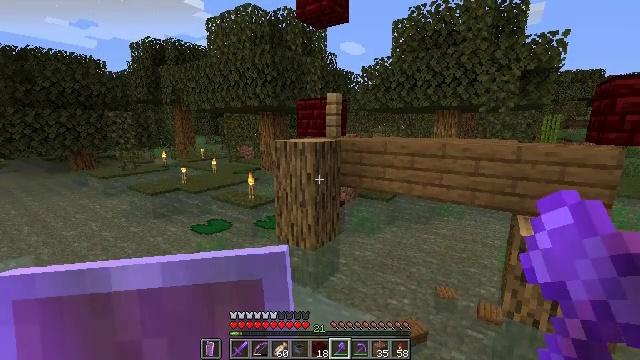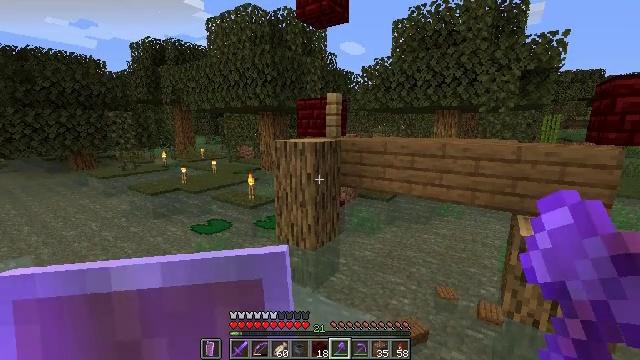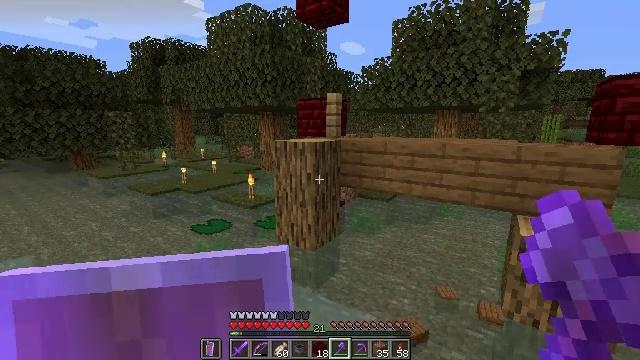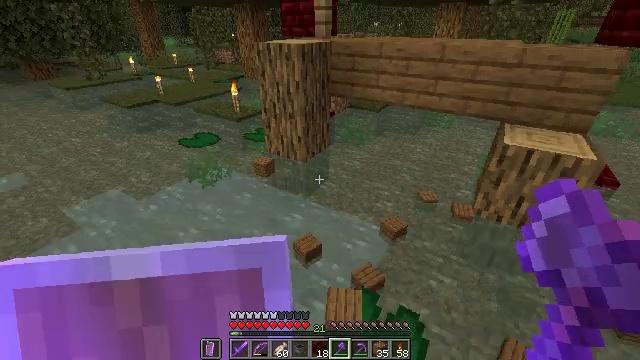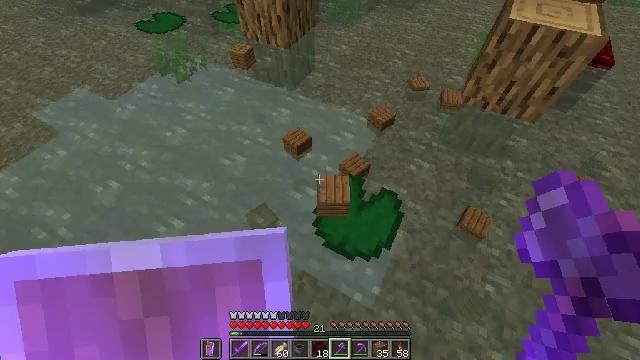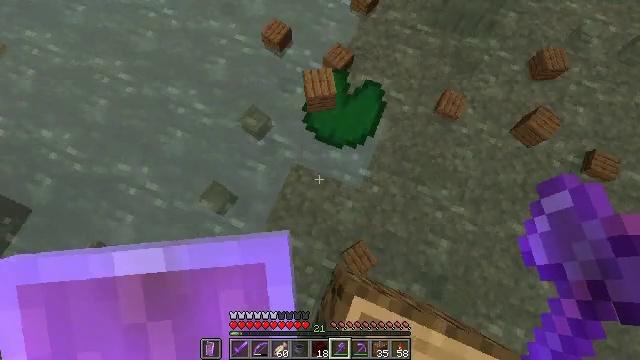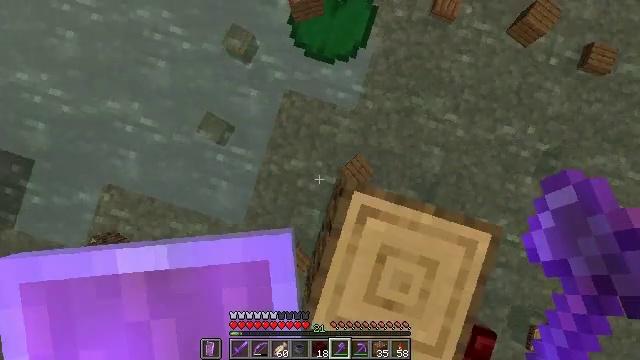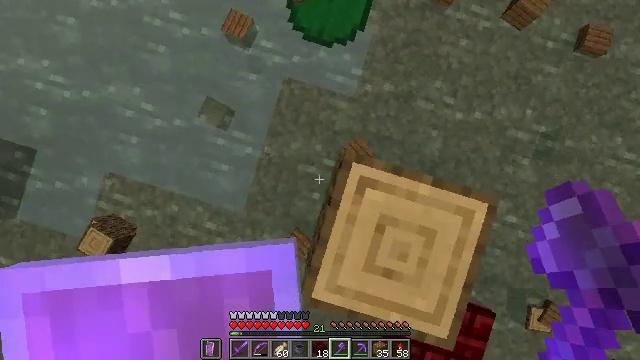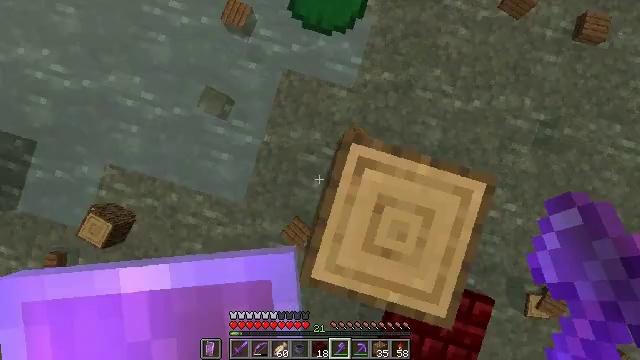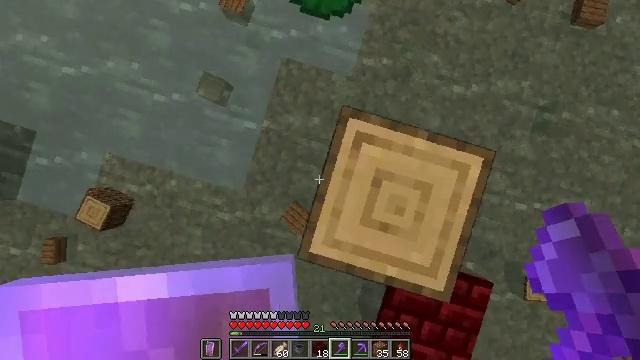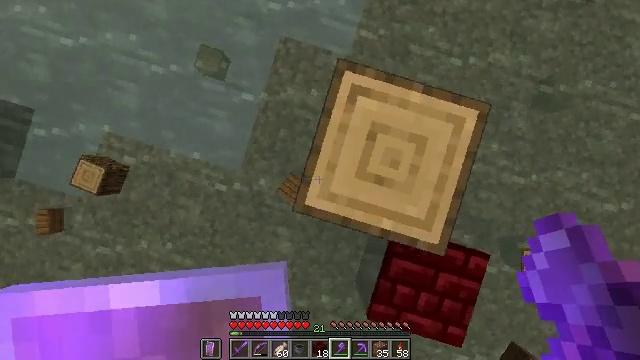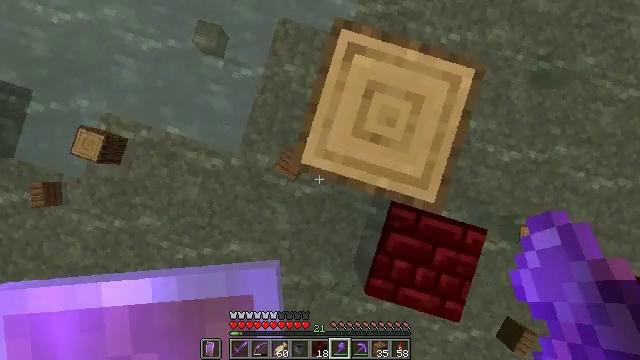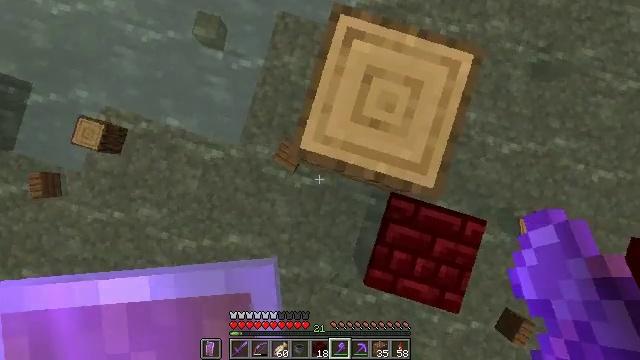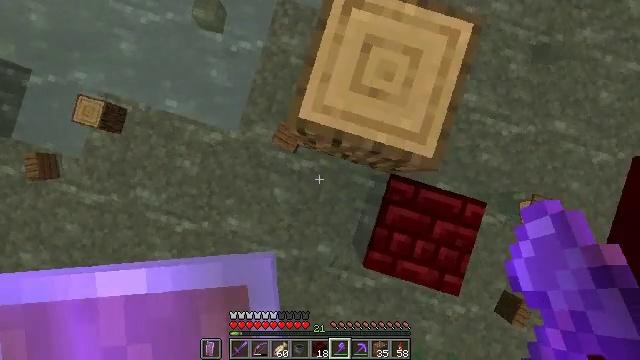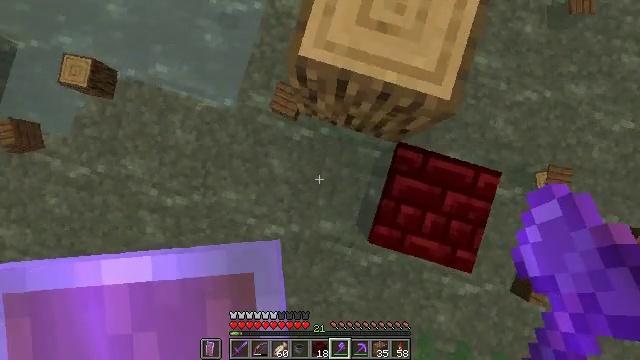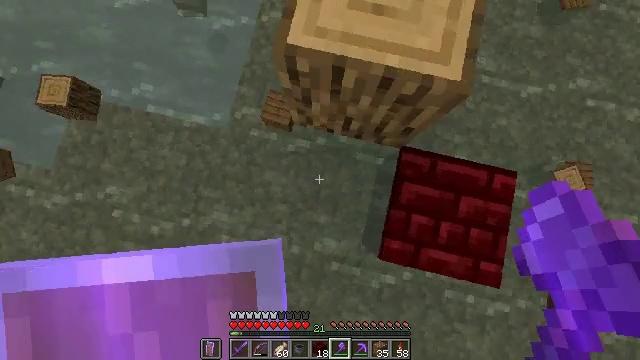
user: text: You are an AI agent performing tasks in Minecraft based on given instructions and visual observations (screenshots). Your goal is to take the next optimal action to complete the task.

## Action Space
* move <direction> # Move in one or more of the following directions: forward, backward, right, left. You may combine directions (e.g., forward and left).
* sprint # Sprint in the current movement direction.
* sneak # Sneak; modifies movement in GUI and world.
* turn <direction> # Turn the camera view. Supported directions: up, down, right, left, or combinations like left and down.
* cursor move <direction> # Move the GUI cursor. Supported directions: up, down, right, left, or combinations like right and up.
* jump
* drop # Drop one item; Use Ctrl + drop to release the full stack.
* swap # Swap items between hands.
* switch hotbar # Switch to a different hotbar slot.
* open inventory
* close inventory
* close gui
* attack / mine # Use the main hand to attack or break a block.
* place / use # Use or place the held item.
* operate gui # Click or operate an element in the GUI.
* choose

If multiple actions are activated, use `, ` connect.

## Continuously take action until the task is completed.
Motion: motion action
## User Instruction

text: Cut down the tree and harvest oak logs.
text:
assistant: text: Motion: move forward, sneak, attack / mine
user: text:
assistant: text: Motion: sneak
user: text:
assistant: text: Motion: move back, turn right and down
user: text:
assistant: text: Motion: move back, turn right and down
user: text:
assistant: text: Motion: move back, turn right and down
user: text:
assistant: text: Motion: move back, turn right and down
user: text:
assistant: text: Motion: move back, turn down
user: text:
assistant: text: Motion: move back, turn down
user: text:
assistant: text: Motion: move back, turn down
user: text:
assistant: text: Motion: move back
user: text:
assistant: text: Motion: move back
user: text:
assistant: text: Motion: move back
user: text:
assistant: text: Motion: move back
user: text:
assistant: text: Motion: no_op
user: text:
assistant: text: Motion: turn right and up
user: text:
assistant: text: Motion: turn right and up
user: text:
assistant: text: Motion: turn right and up
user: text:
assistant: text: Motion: turn up
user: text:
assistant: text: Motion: no_op
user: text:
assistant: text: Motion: no_op
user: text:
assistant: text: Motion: turn up
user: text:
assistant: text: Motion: turn up
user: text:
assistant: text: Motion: turn up
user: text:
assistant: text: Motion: turn up
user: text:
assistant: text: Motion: turn left and up
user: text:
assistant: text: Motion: turn left and up
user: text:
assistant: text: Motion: turn left and up
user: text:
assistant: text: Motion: turn up
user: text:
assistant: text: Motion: attack / mine
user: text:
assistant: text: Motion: attack / mine